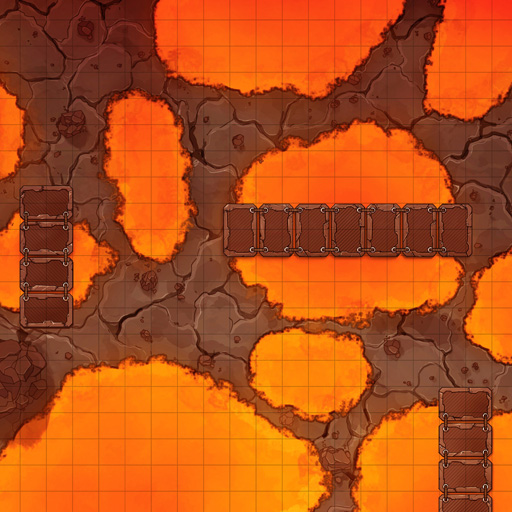
A D&D Grid Map wooden bridges over lakes of lava (Lava Pools Map)